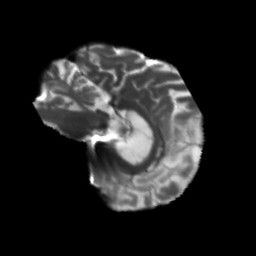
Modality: T2w
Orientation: sagittal
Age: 75
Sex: male
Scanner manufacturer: siemens
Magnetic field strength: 3 T
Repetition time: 5.47 s
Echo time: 0.0854 s